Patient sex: M
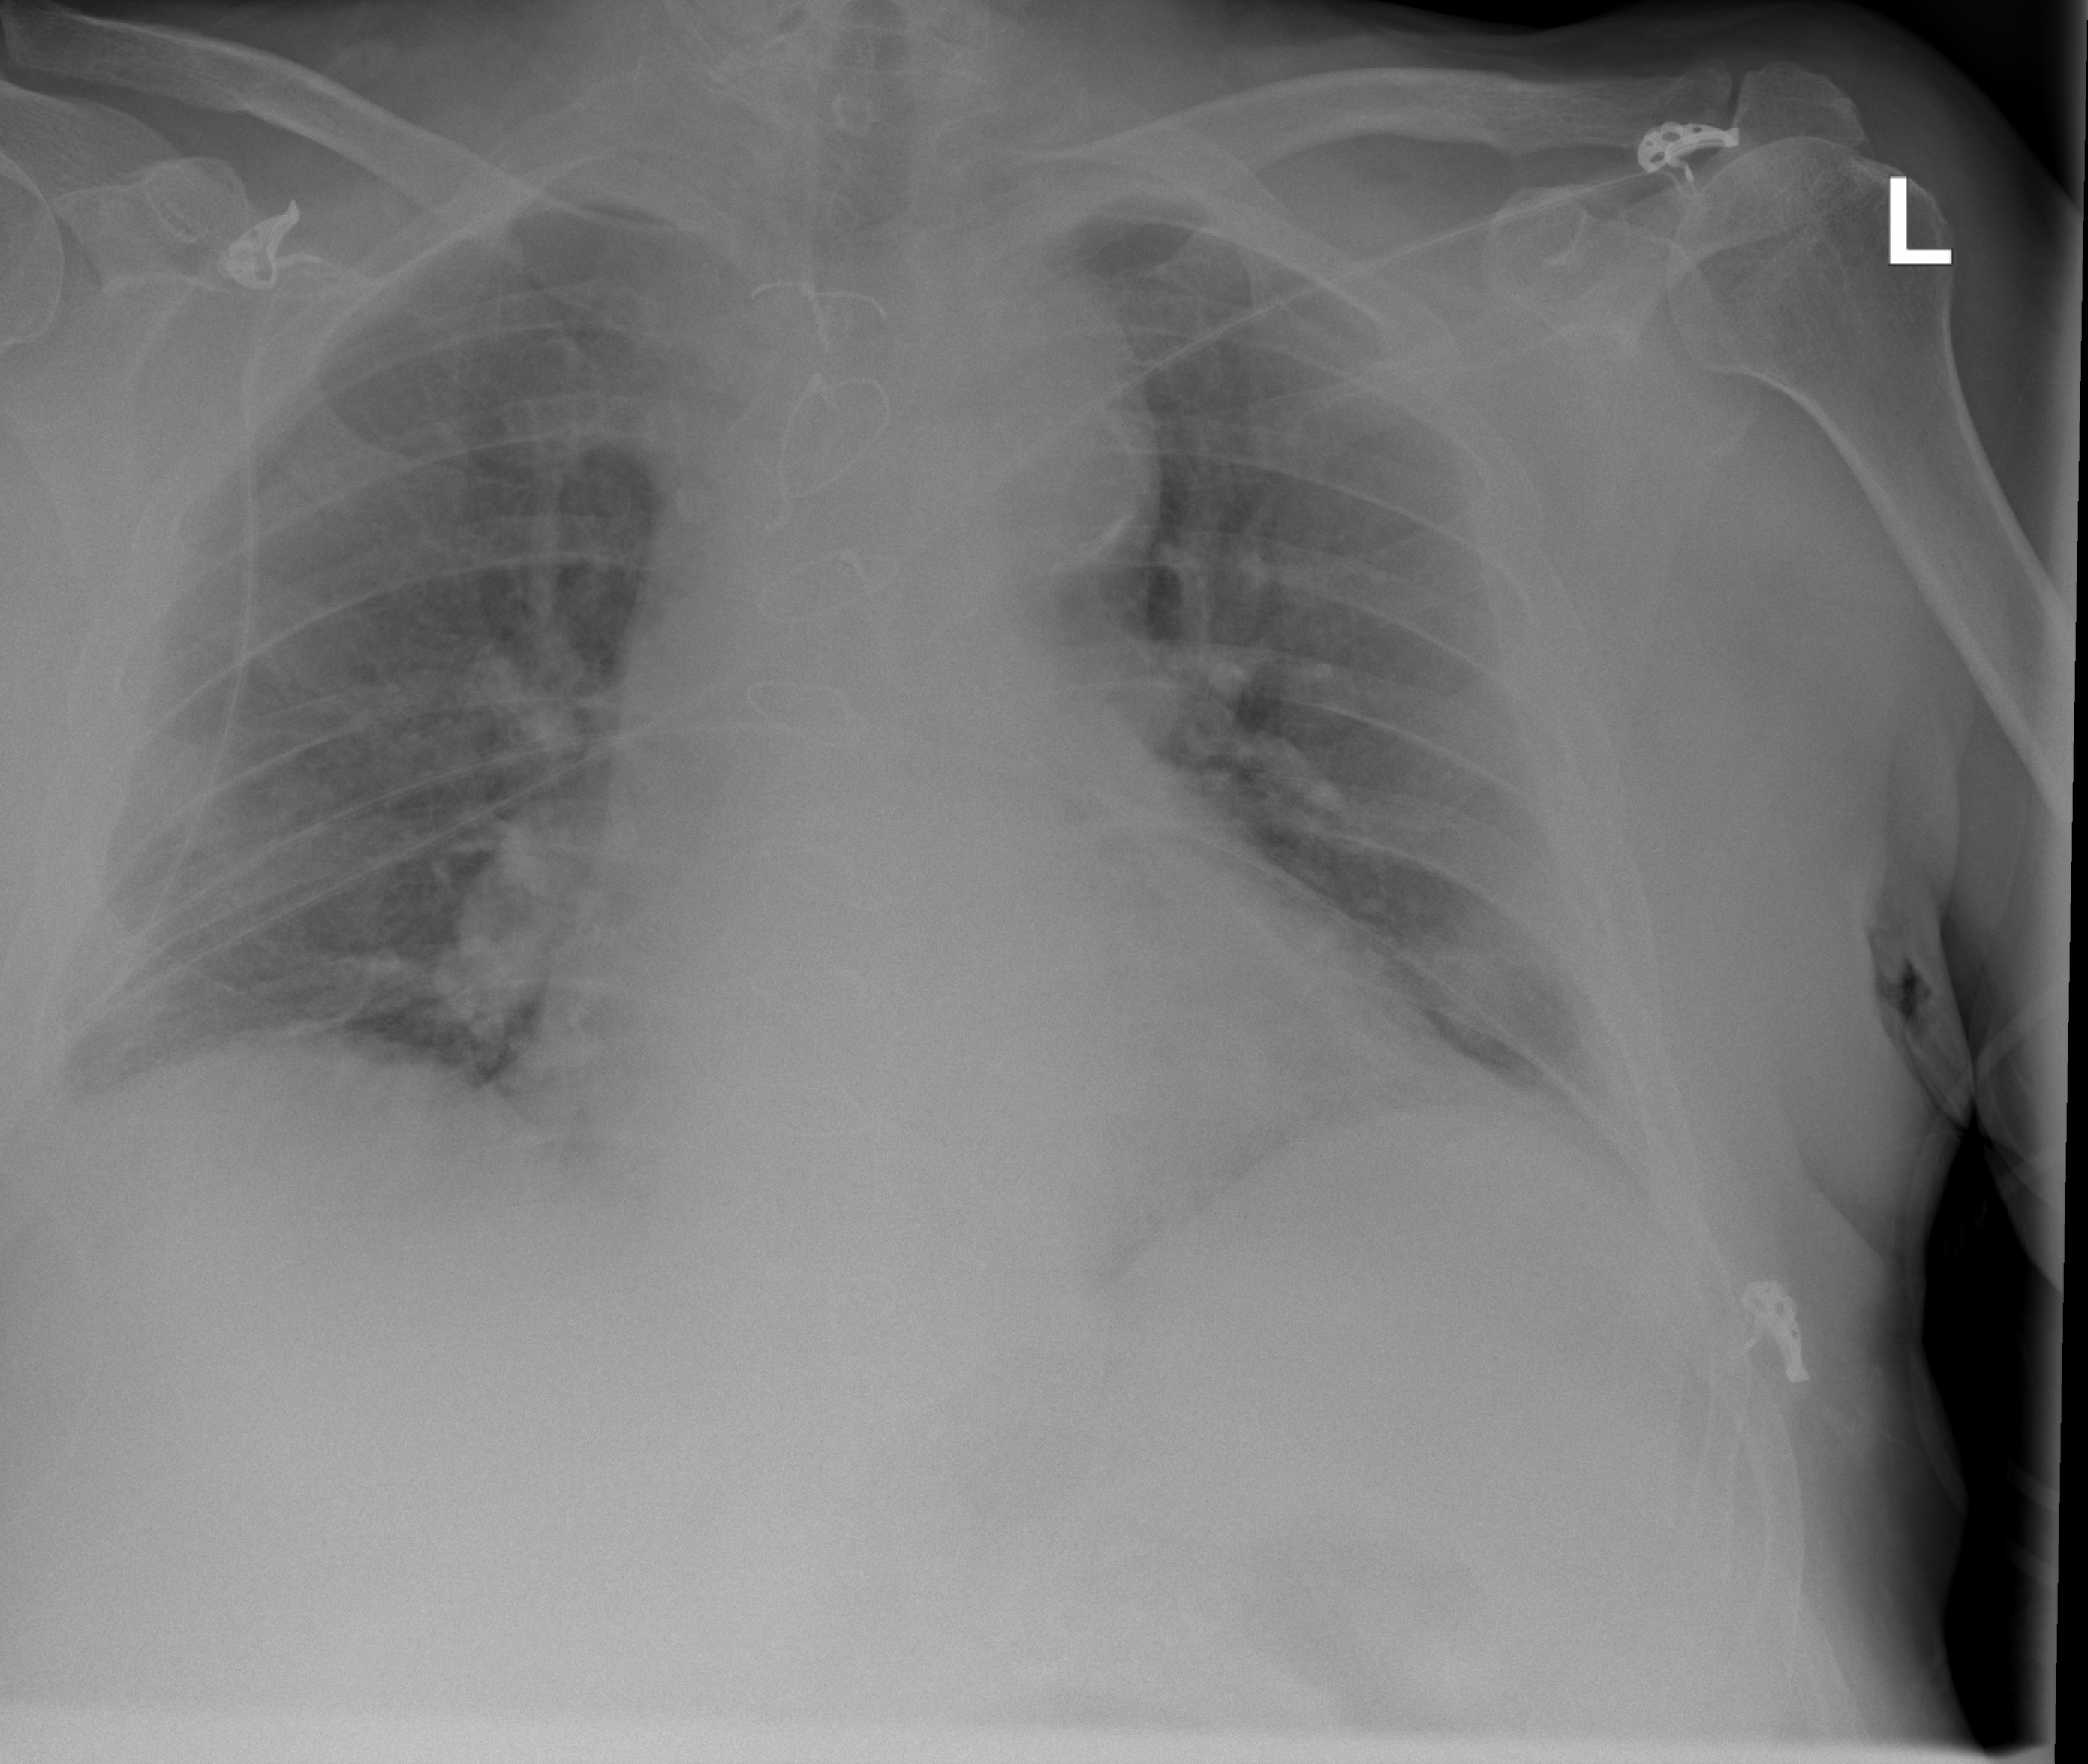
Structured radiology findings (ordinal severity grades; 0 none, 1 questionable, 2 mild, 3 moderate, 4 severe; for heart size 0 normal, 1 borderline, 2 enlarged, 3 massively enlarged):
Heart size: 1
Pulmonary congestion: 1
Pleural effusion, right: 1
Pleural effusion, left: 0
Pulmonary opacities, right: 0
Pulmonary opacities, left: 0
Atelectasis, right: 1
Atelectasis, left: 1